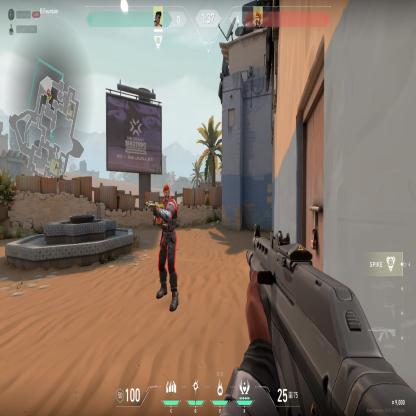
Label: enemy